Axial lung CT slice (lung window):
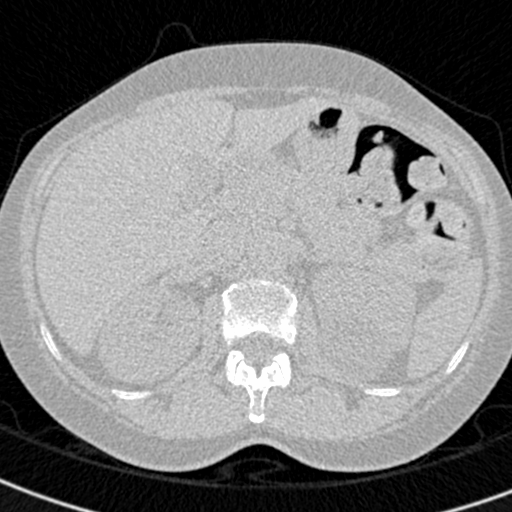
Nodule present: no